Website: bh-photo
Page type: customer-info-address
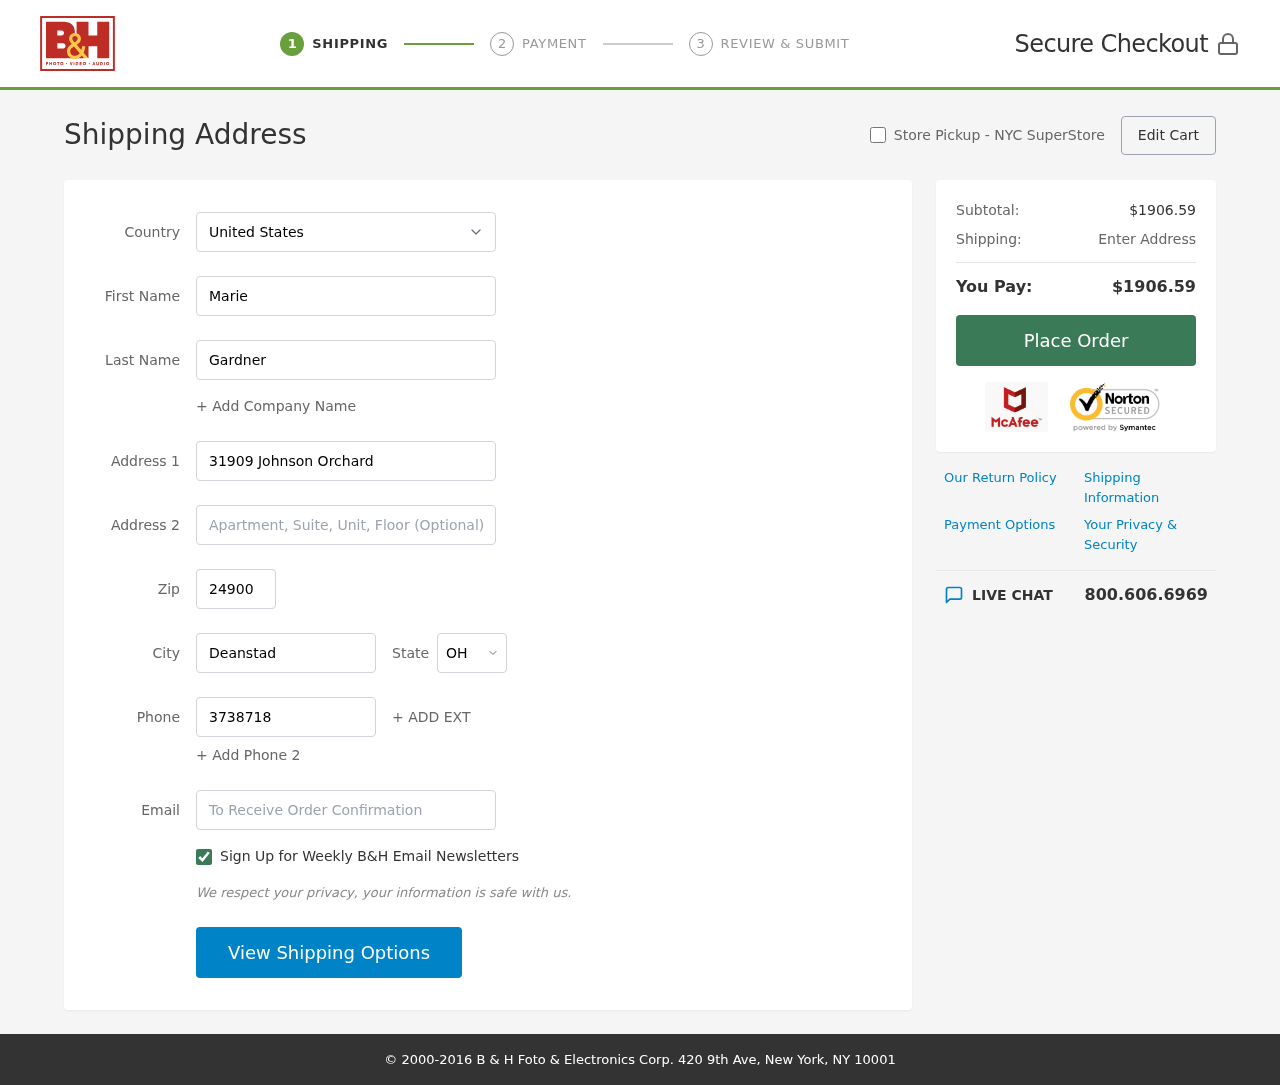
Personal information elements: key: PII_CITY
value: Deanstad
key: PII_COUNTRY
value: United States
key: PII_EMAIL
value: mgardner@hotmail.com
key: PII_FIRSTNAME
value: Marie
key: PII_LASTNAME
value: Gardner
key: PII_PHONE
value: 3738718015
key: PII_POSTCODE
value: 24900
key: PII_STATE_ABBR
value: OH
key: PII_STREET
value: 31909 Johnson Orchard
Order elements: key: ORDER_SUBTOTAL
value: $1906.59
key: ORDER_TOTAL
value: $1906.59